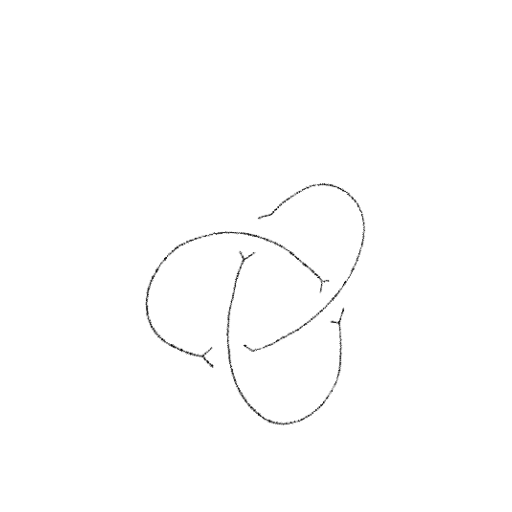
Crossing number: 3